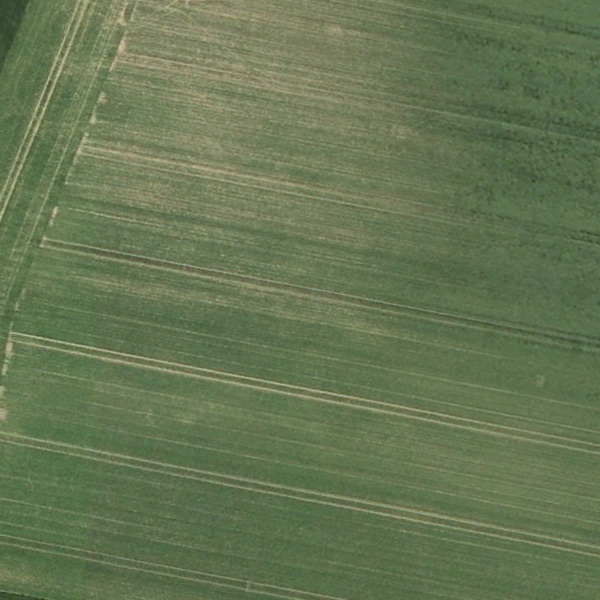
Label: Meadow